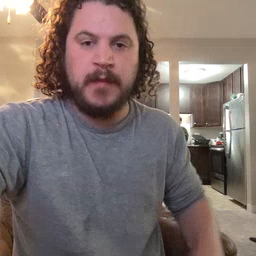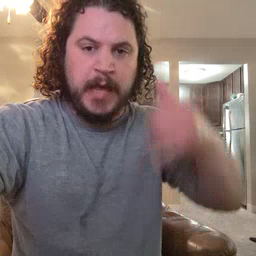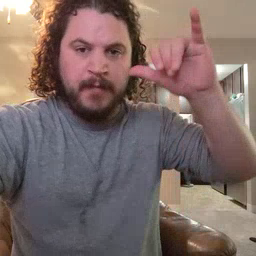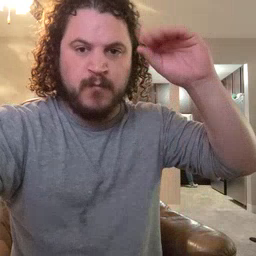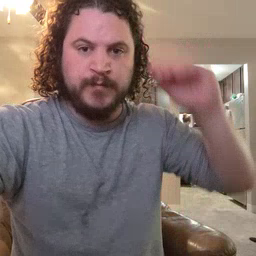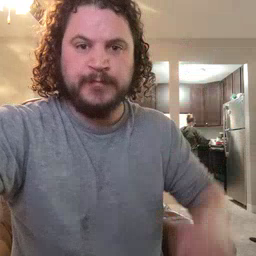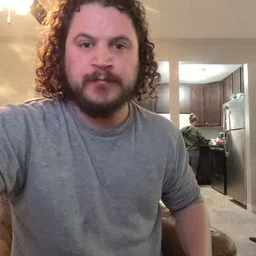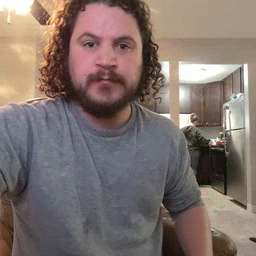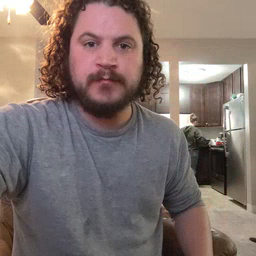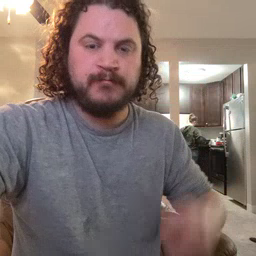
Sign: cowboy